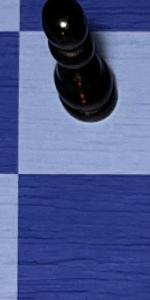
Label: Empty